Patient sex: F
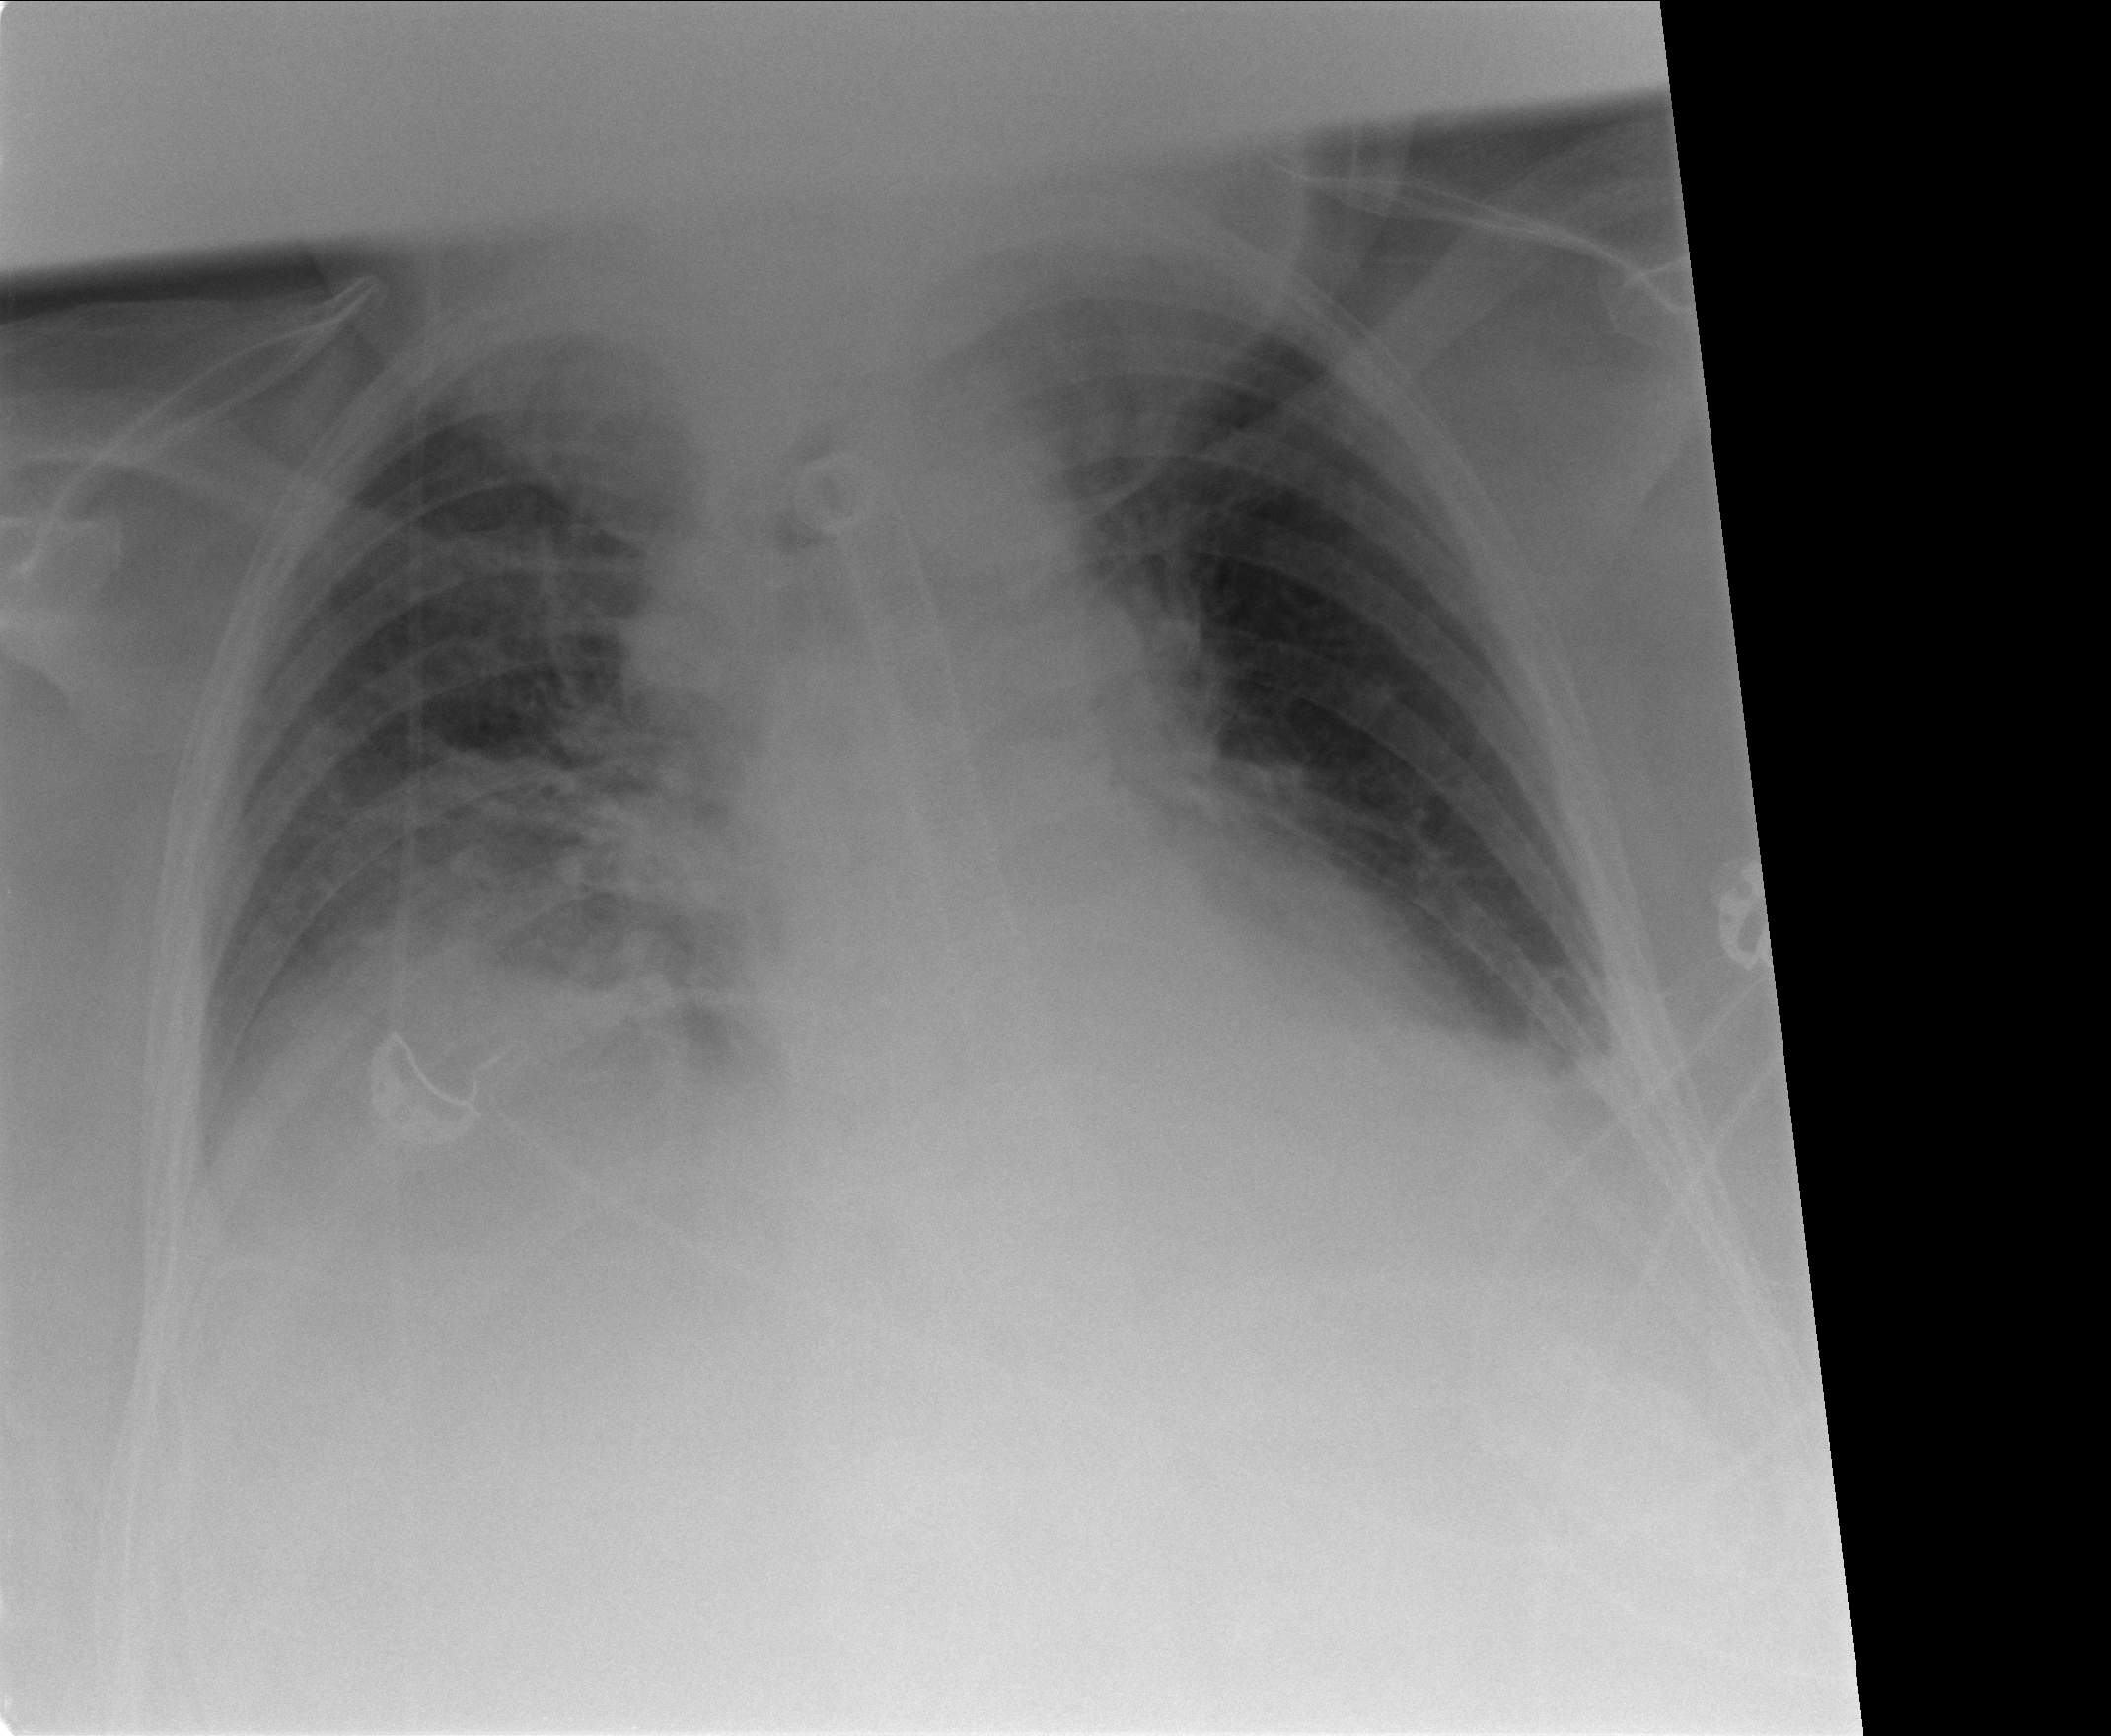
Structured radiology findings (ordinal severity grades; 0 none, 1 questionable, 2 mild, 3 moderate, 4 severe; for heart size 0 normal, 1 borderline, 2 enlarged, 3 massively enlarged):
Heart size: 0
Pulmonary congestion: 2
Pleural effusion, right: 2
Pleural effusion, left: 2
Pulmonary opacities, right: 3
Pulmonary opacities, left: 0
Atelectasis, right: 3
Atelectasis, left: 1